Question: I have a div inside jQuery-Mobile page div like this: <URL>
'''
<div data-role="page" data-pagination="1">
<div data-role="content">
<div class="iBorder">
</div>
</div>
</div>
'''
I want to align class iBorder at left side and expand its size to screen frame.
I don't know why always have small gap on left and right
This is some trying CSS
'''
.iBorder{
height: 300px;
width: auto;
margin: 0;
background-color: brown;
top: 0;
left: 0;
}
'''
and this is screen shot

Please help to to justify iBorder div and expand its size. Thanks!
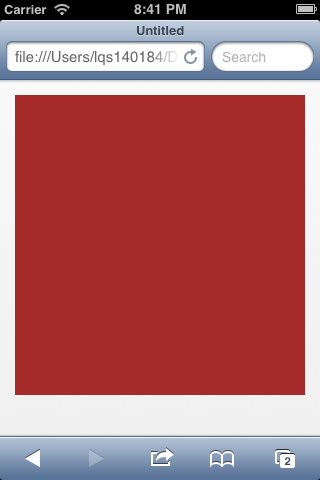
Answer: It seems that '.ui-content' is adding the extra padding, so there are two options.
### Override jQuery UI CSS:
'''
.ui-content {
padding: 0px !important;
}
'''
### Change HTML markup, to avoid using .ui-content:
'''
<div data-role="page" data-pagination="1">
<div class="iBorder">...</div>
</div>
'''